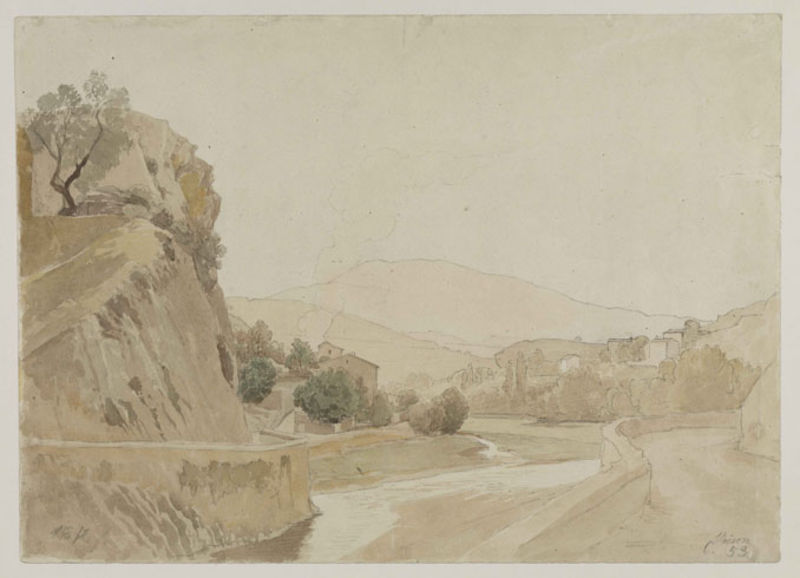
Titel: Landschaft bei Vaison in Südfrankreich
Künstler: Johann Wilhelm Schirmer
Standort: Karlsruhe
Institution: Staatliche Kunsthalle Karlsruhe
Schlagwörter: baum, berg, felsen, himmel, wasser, aquarell, bäume, fluss, gelb, grün, landschaft, ocker, stadt, ufer, braun, hell, licht, pastell, schwarz, skizze, strasse, weiss, zeichnung, ausblick, dach, gebäude, haus, rasen, rose, weg, wiese, beige, blass, stein, steine, signatur, bach, einsamkeit, ferne, häuser, hügel, natur, spiegelung, stamm, strauch, brücke, büsche, gebüsch, gewässer, rauch, sträucher, bass, blatt, rosa, sanft, tal, wald, kamin, sommer, bogen, gasse, italien, ort, abhang, warm, berge, creme, fels, felswand, gebirge, gipfel, hang, hellbraun, dorf, dächer, giebel, mauer, dunst, hellgrün, linien, schlucht, steil, sepia, auto, stille, böschung, strom, querformat, steg, glanz, tor, klippe, uferbefestigung, panorama, straßen, tusche, burg, erdfarben, flussbett, festung, braum, siedlung, hänge, stei, wanderung, steig, lavierung, fells, ufermauer, fals, hügek, trist, begrenzung, dunstig, pastelltöne, aquqrell, g, 53, 59, landsschaft, bachj, uferpormendase